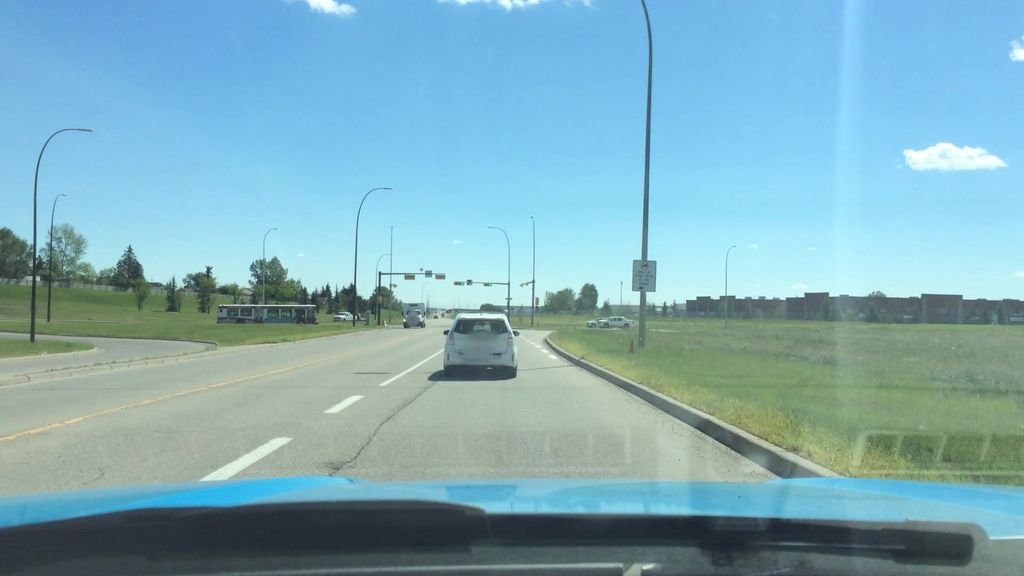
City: calgary